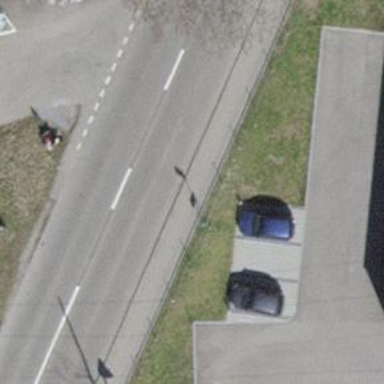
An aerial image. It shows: Bus stop with platform for public transport.